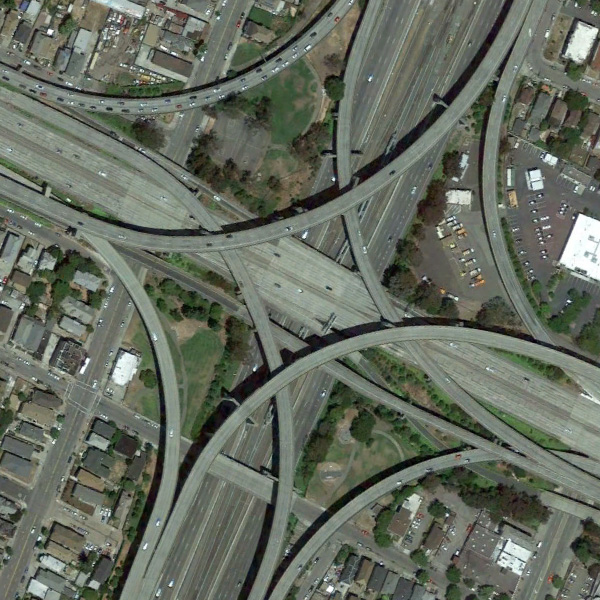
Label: Viaduct